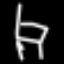
Label: chair